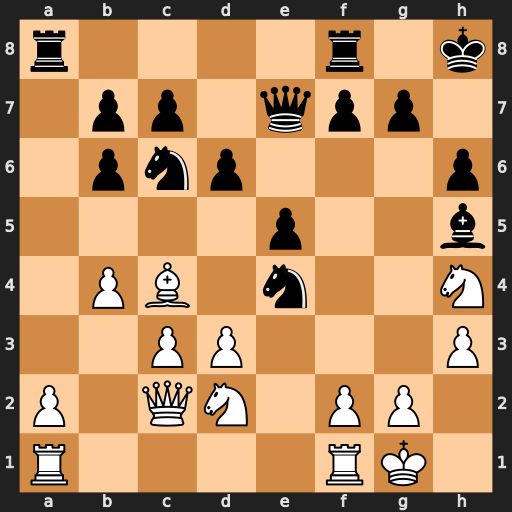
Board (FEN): r4r1k/1pp1qpp1/1pnp3p/4p2b/1PB1n2N/2PP3P/P1QN1PP1/R4RK1
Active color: w
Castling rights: -
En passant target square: -
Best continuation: Nf5 Qf6 dxe4